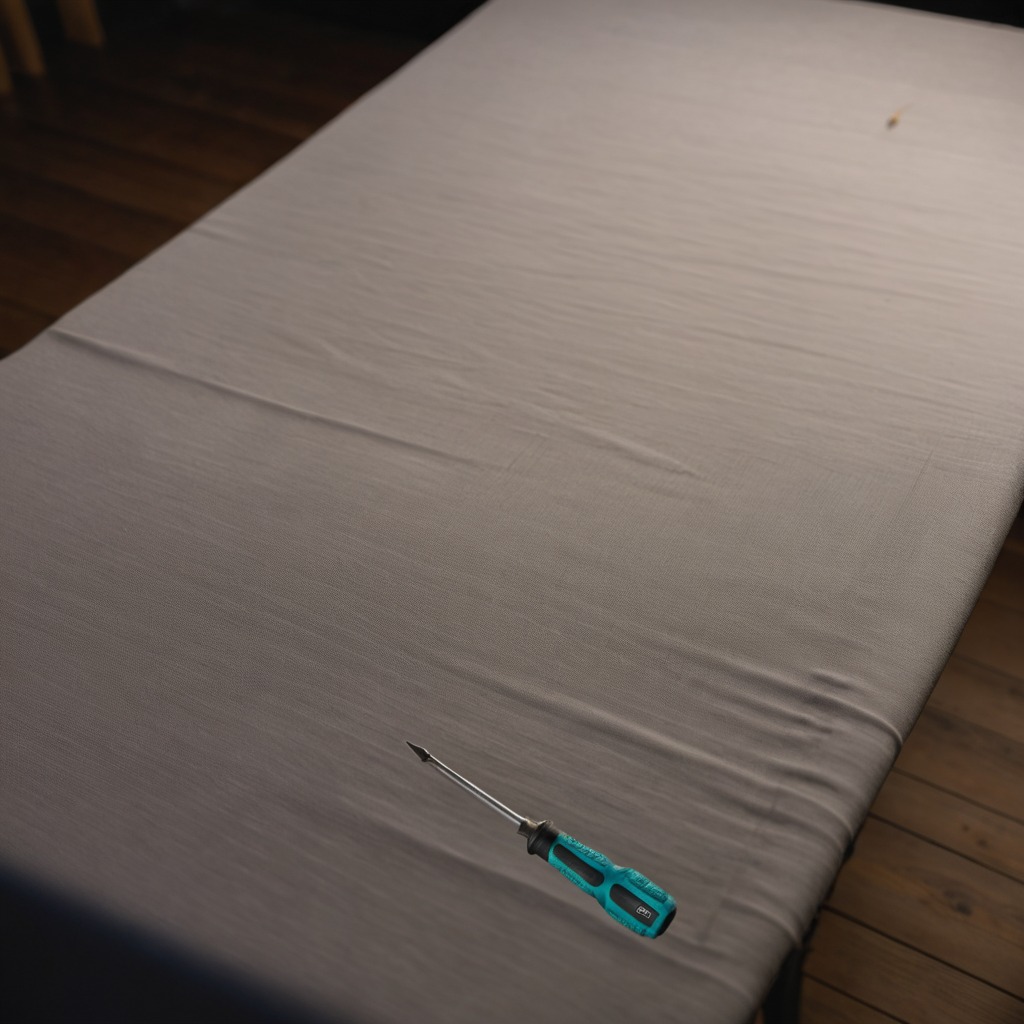
A screwdriver lying on a wooden table inside a workshop at night